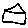
Label: house